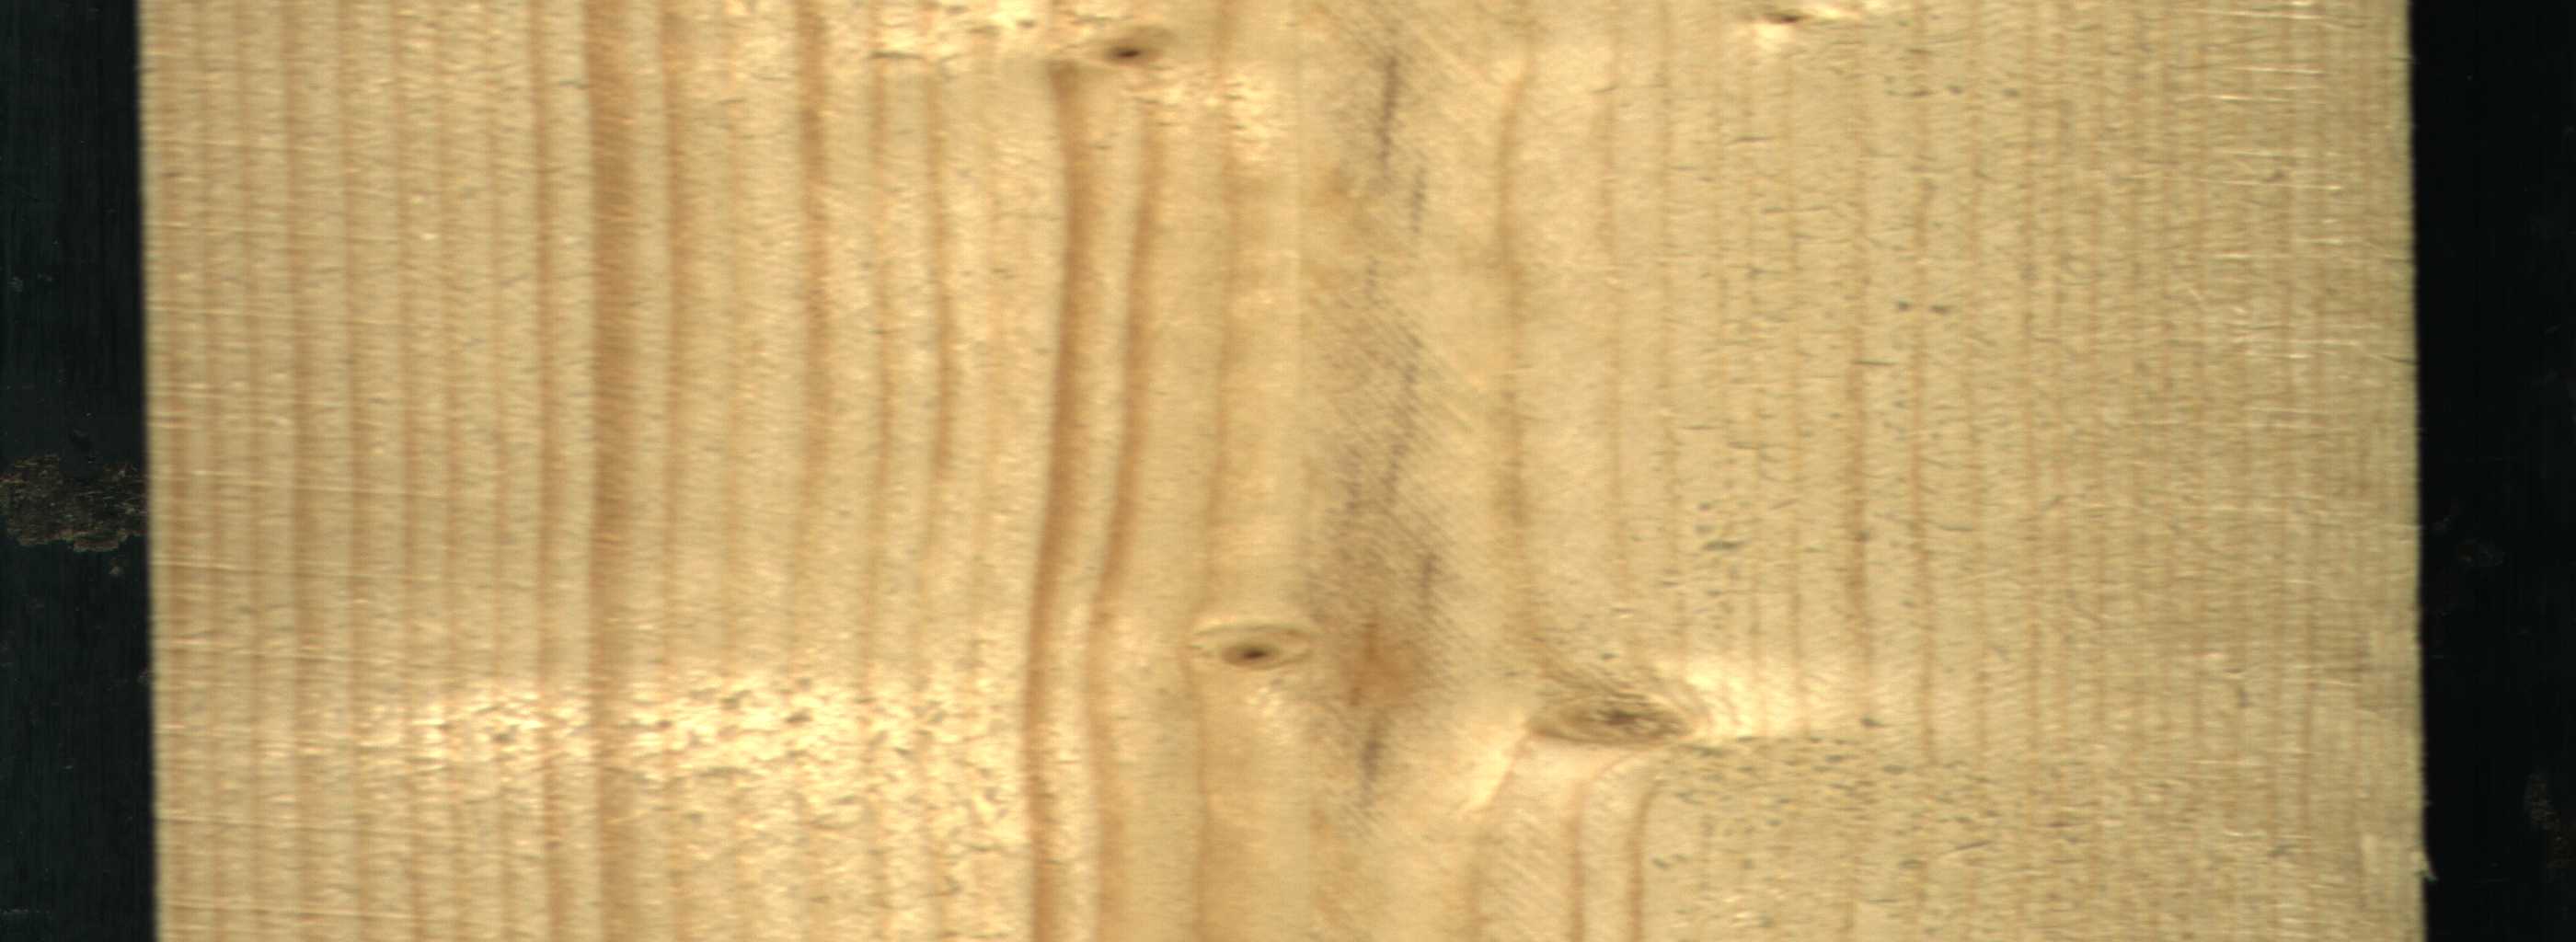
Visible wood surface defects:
Live_Knot
Live_Knot
Live_Knot
Live_Knot